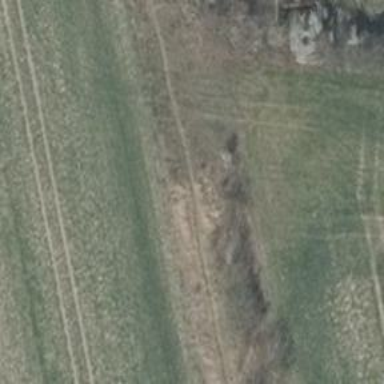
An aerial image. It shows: Grassy path with tracktype grade of 5.